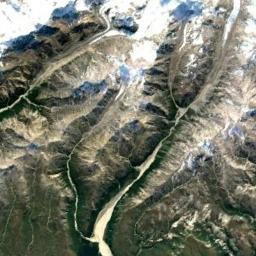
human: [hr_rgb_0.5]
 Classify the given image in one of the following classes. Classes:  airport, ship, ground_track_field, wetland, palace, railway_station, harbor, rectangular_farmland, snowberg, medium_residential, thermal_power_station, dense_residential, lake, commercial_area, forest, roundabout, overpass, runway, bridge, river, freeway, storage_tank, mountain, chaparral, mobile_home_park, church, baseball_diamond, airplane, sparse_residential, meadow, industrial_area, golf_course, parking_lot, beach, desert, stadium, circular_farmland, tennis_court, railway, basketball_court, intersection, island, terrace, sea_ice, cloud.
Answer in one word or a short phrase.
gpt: snowberg